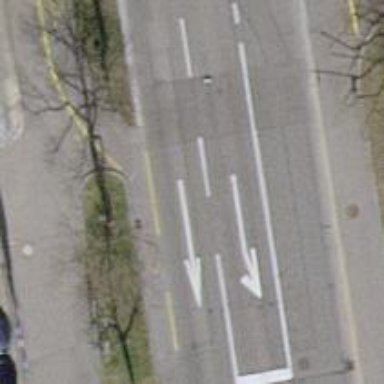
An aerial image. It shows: Primary highway with separate sidewalk. The road has trolley wires and track for cycling on the right side.